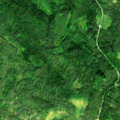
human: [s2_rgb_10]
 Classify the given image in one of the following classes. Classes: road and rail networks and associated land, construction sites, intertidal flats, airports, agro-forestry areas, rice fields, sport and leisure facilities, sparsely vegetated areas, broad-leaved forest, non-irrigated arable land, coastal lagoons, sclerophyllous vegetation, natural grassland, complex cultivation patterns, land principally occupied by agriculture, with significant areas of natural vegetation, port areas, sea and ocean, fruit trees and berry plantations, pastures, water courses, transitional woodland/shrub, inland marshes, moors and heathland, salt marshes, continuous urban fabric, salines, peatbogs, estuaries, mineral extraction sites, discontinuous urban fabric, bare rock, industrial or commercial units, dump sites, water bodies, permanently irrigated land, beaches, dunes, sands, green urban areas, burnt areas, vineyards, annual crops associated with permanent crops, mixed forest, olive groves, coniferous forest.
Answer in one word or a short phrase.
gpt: coniferous forest, mixed forest